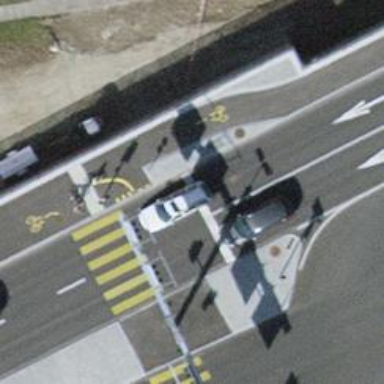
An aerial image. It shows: Road with traffic signals.